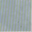
Piece: xx